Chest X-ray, AP view. Patient: 45 years old, sex M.
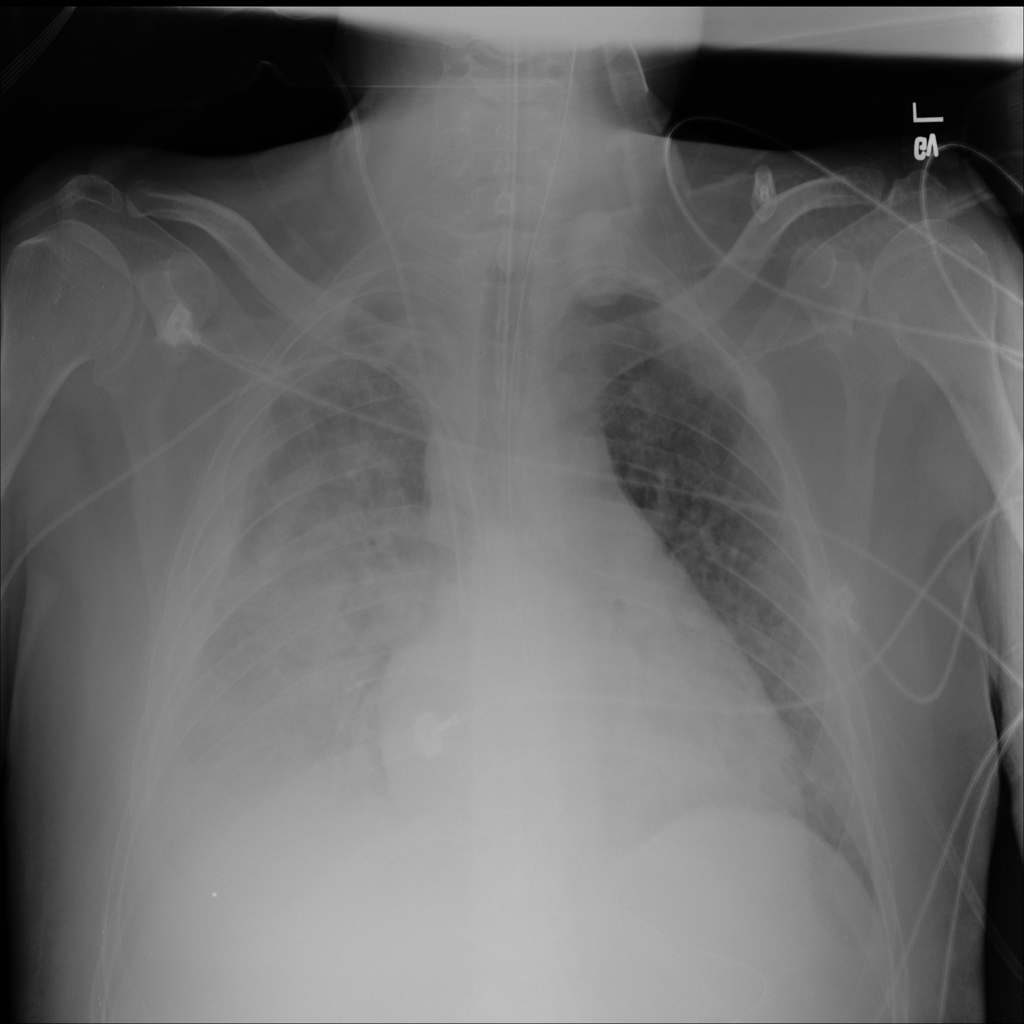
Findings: Consolidation, Effusion, Infiltration